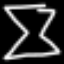
Label: hourglass